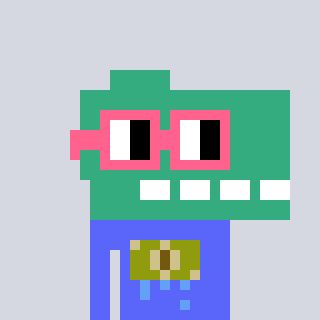
a pixel art character with square pink glasses, a dino-shaped head and a purple-colored body on a cool background